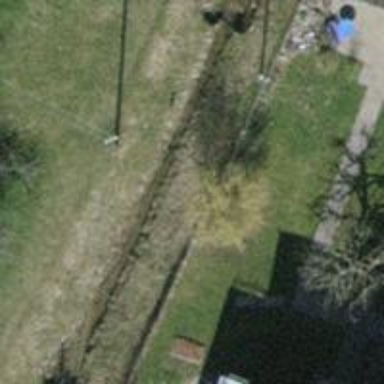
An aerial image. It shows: Power pole.